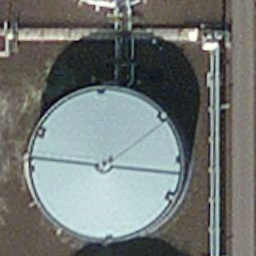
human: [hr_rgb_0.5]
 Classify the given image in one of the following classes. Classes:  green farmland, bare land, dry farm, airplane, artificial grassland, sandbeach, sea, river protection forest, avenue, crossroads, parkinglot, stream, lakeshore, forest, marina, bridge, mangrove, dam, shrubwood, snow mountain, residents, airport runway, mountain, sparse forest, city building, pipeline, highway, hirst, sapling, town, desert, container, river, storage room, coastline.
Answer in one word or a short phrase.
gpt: storage room